Interaction volume radius: 10 \u00c5
Interaction volume height: 20 \u00c5
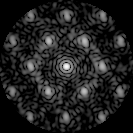
Disorder parameter: 0.4254